Interaction volume radius: 10 \u00c5
Interaction volume height: 20 \u00c5
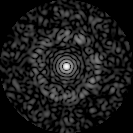
Disorder parameter: 0.8167